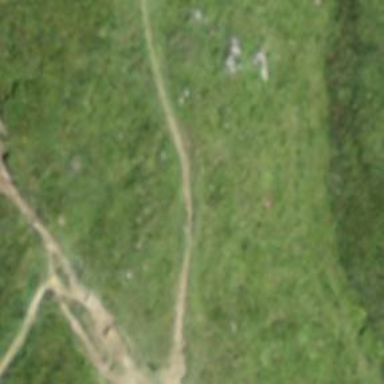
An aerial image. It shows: Unpaved path.